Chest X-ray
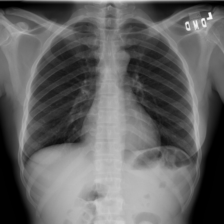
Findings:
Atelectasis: negative
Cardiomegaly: negative
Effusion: negative
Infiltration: negative
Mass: negative
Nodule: negative
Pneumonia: negative
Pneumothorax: negative
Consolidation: negative
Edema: negative
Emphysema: negative
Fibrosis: negative
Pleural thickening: negative
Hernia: negative